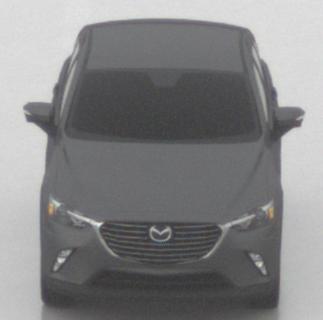
Make: Mazda
Model: CX-3 SKYACTIV-G 120
Detailed model: CX-3 (DK)
Model produced from: 2015/06
Model produced until: 2018/06
Doors: 5
Color: gray
Road condition: wet road
Daytime: morning or afternoon
Contrast: low contrast